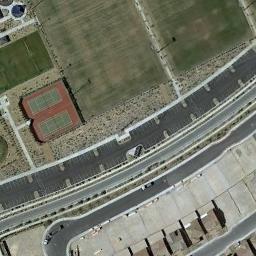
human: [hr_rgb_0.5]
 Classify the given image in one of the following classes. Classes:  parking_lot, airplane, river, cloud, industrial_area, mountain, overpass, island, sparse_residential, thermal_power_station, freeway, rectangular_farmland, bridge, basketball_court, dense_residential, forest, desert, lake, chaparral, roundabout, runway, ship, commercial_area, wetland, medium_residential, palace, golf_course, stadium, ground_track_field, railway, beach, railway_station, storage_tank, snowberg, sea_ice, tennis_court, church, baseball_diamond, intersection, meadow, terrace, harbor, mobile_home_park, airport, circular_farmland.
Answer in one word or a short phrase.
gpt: tennis_court